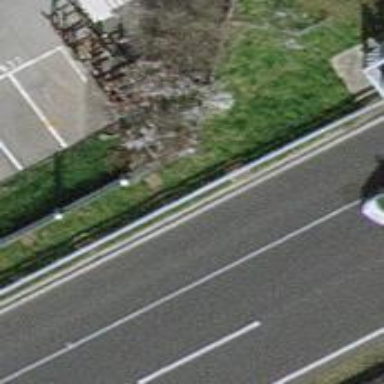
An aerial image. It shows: Wall barrier.